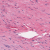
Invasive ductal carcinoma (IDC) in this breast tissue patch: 0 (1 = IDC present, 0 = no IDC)